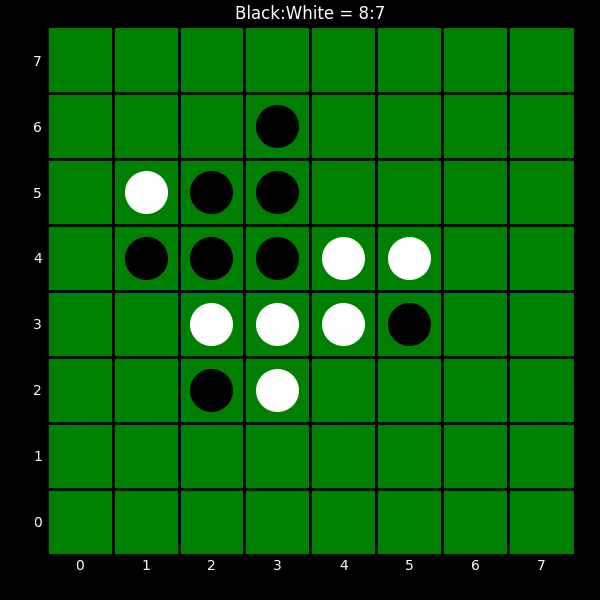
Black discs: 8
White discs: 7